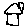
Label: house